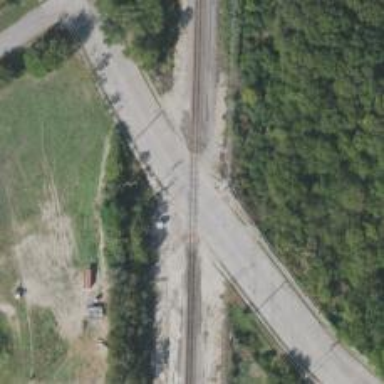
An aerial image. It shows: Level crossing on the railway with lights and full barrier.